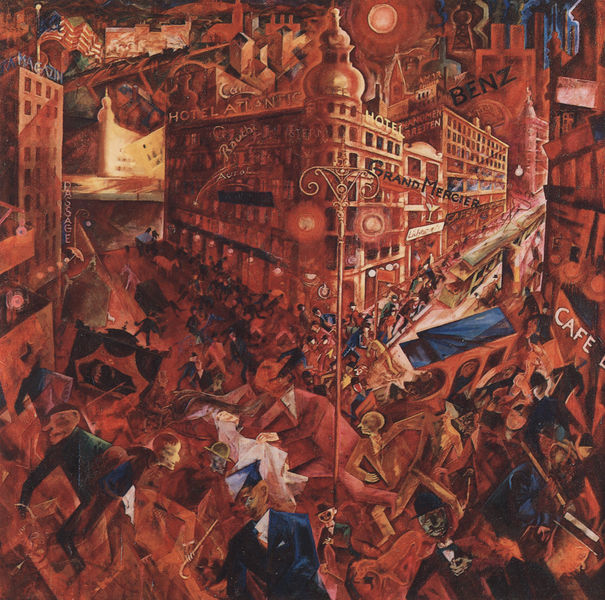
Titel: Metropolis
Künstler: George Grosz
Standort: Madrid
Institution: Fondazione Thyssen-Bornemisza
Schlagwörter: blau, dunkel, kampf, mann, frauen, gelb, menschen, stadt, cafe, fenster, frau, hell, hut, hüte, lampe, lampen, laterne, laternen, licht, männer, schwarz, strasse, weiss, gebäude, haus, rot, expressionismus, leute, menge, mütze, mützen, architektur, mensch, häuser, sonne, kind, kinder, turm, chaos, ecke, fahne, jungen, modern, zug, dächer, schlucht, treiben, auto, hotel, junge, grossstadt, mond, türme, revolution, streit, grosz, straßenschlucht, reklame, menschenmenge, expressiv, strassen, usa, autos, strassenecke, strassenlaterne, tram, trambahn, strassenbahn, hochhaus, hochhäuser, massen, menschenmassen, george grosz, reclame, benz, grand mercier, hotel atlantic, kafe